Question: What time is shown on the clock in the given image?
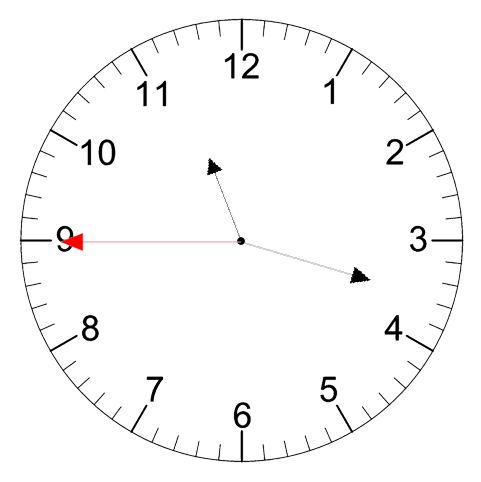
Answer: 11:17:45